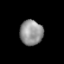
Tissue: lung
Cell type: Epithelial cells
Senescence score: 0.2024
Nuclear area (px): 565
Mean DAPI intensity: 146.949